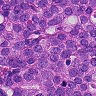
Metastatic tissue present: yes